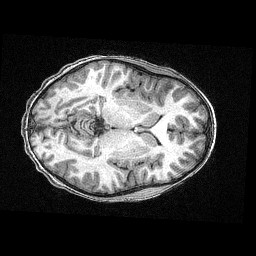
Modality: T1w
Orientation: axial
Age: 12
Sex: male
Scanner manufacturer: siemens
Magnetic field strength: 3 T
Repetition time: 2.3 s
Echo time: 0.00336 s